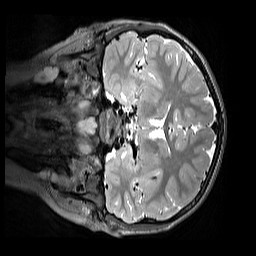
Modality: T2w
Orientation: coronal
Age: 9
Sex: male
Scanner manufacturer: siemens
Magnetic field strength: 3 T
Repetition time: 3.2 s
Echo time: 0.408 s